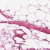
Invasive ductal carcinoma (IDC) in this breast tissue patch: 0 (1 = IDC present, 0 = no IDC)